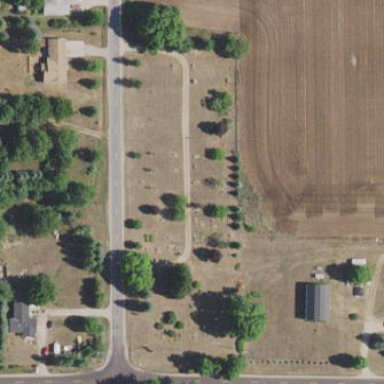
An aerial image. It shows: Cemetery.